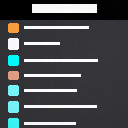
Screen state: on